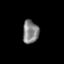
Tissue: prostate
Cell type: Endothelial cells
Senescence score: 0.7302
Nuclear area (px): 361
Mean DAPI intensity: 131.626